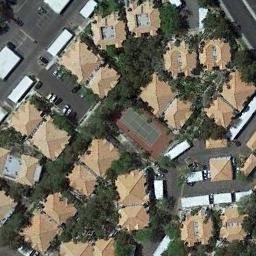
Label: tennis_court